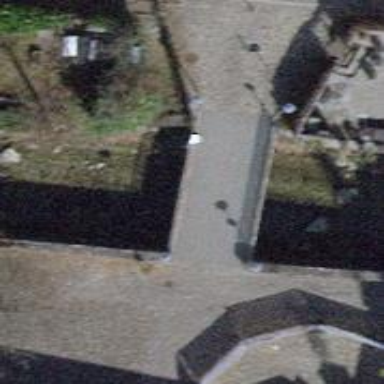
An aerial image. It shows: Footway bridge.